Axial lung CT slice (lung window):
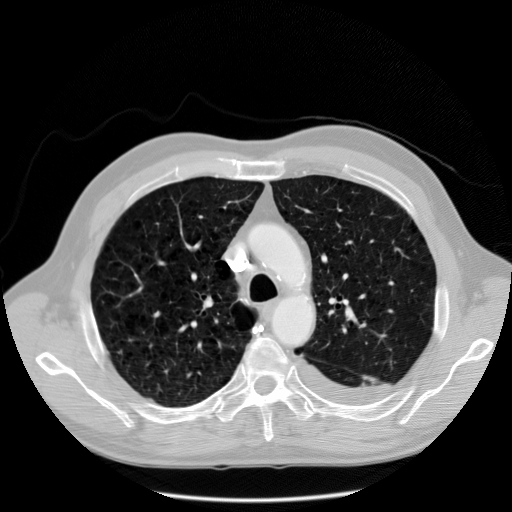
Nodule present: no